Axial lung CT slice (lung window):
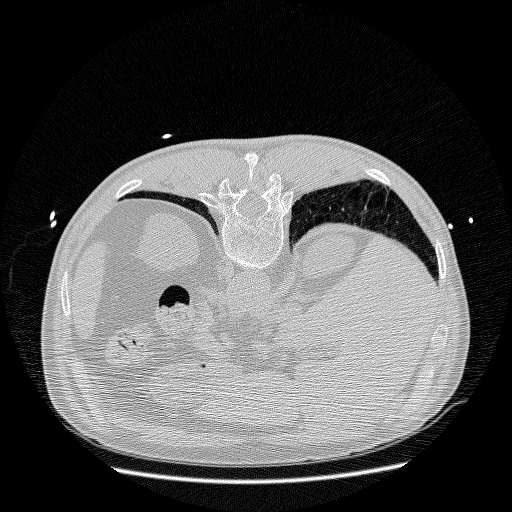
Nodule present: no